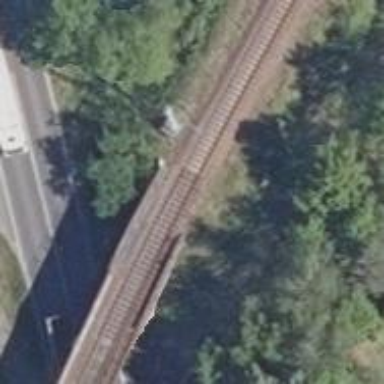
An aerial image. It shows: Bridge over railway with electrified contact lines.